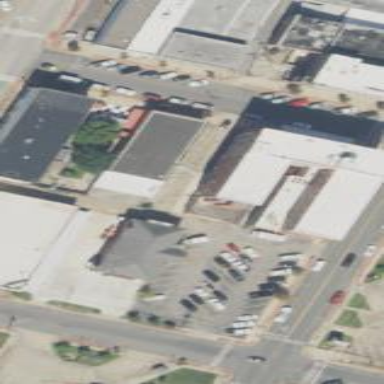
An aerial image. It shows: Commercial building.